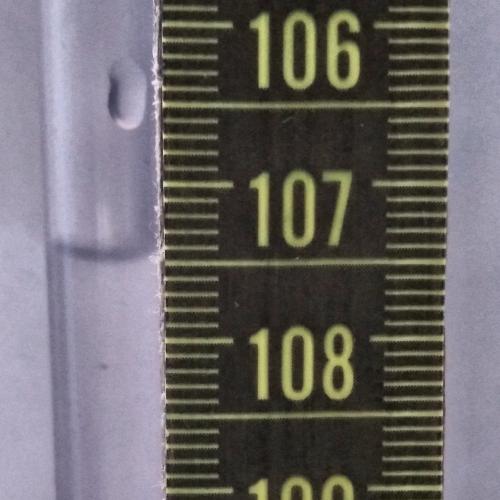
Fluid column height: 107.5 cm